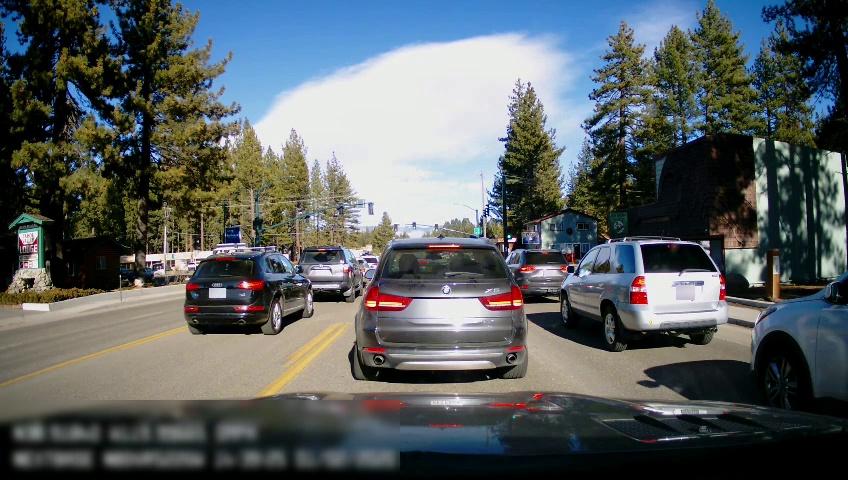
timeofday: Day
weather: Sunny
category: Drivable Space
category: Vehicles | SUV
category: Vehicles | Car
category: Vehicles | SUV
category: Vehicles | SUV
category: Vehicles | SUV
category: Vehicles | SUV
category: Vehicles | Car
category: Vehicles | SUV
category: Vehicles | SUV
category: Lanes | Opposite Lane
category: Lanes | Current Lane
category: Lanes | Current Lane
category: Traffic | Lights
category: Traffic | Signs
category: Traffic | Lights
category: Traffic | Lights
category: Traffic | Lights